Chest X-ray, PA view. Patient: 49 years old, sex F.
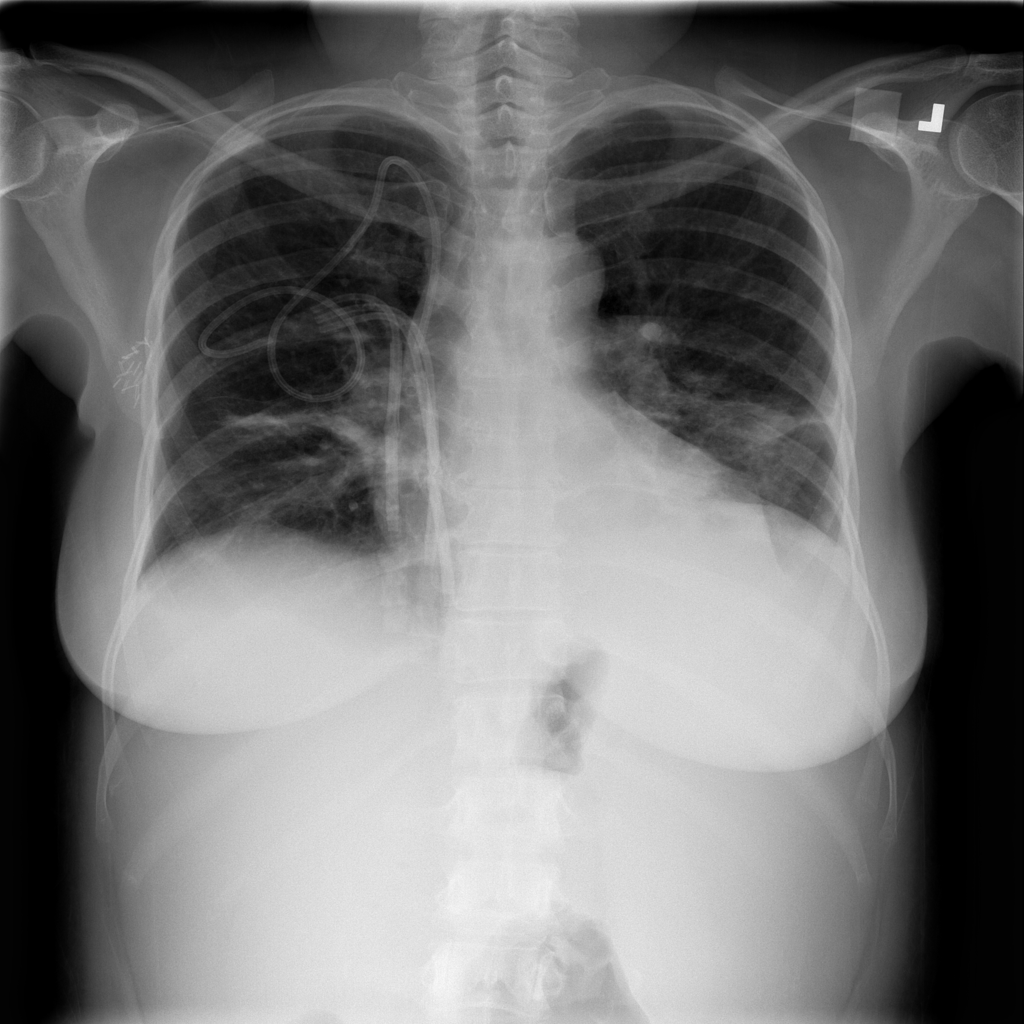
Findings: Effusion